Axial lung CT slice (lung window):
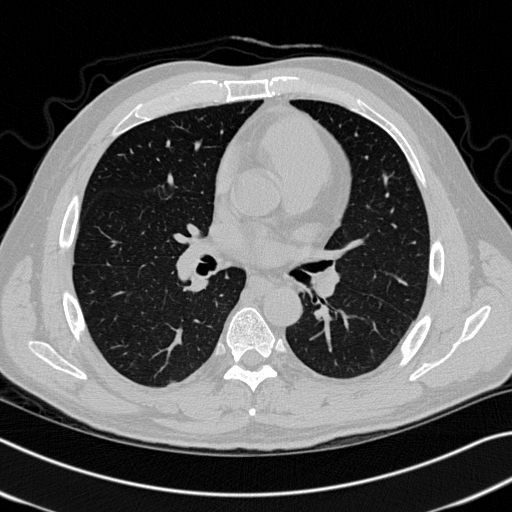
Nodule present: no